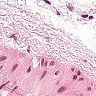
Metastatic tissue present: no